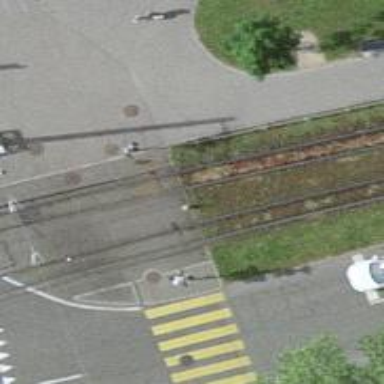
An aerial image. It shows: Tram crossing on the railway.